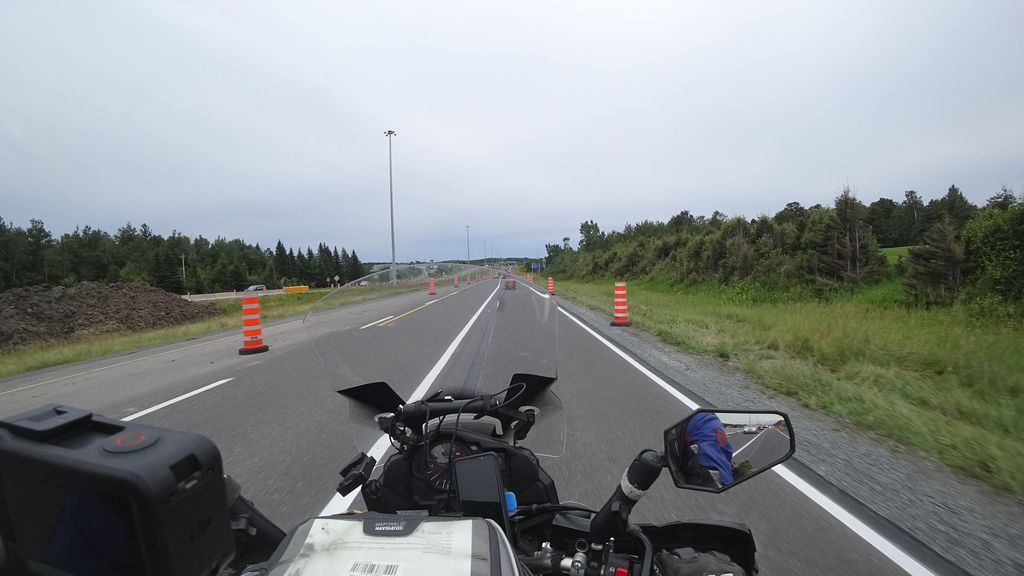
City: quebec_city